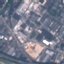
Land use / land cover class: Industrial